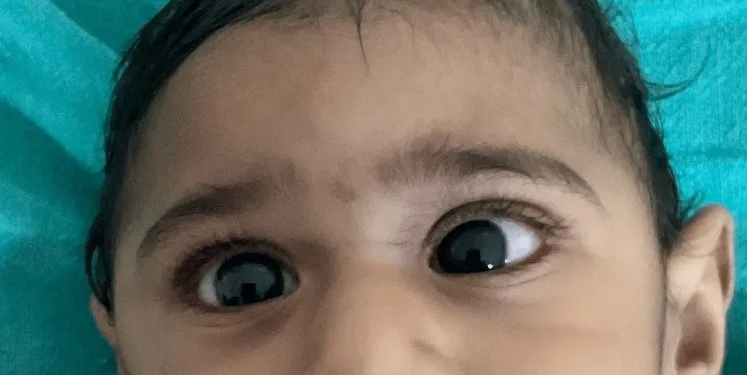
Facial asymmetry.
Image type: medical_photograph (other_medical_photograph)